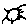
Label: sun